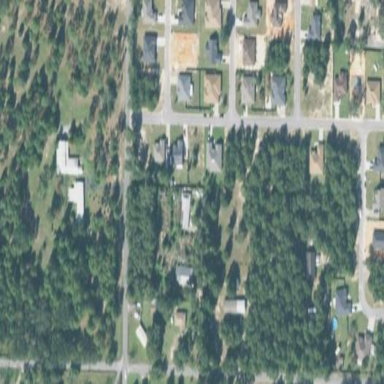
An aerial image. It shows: Residential area consisting of single-family homes.